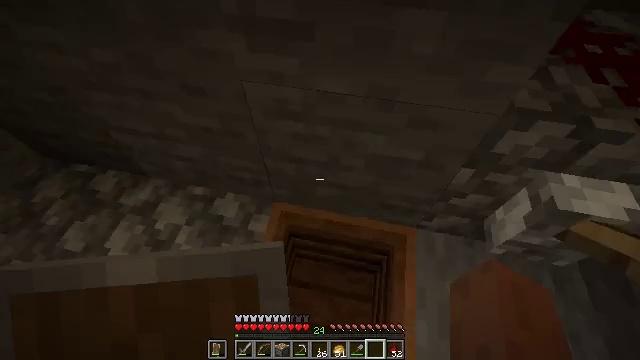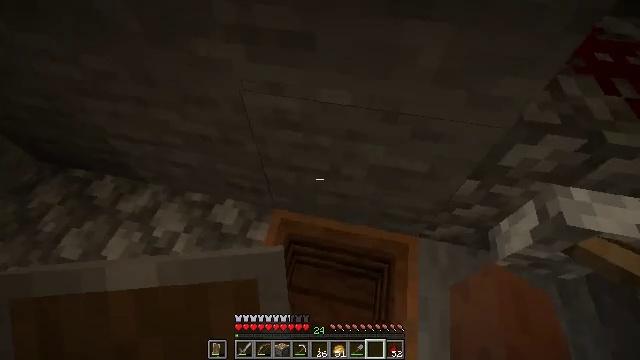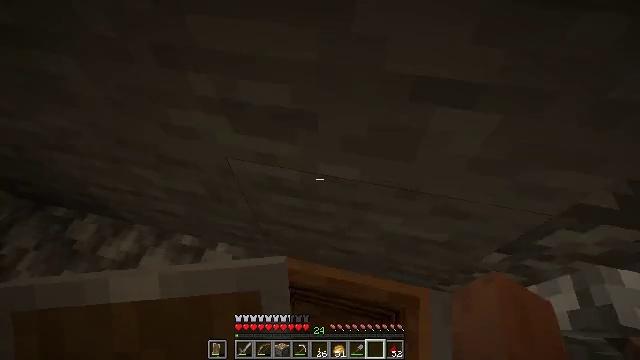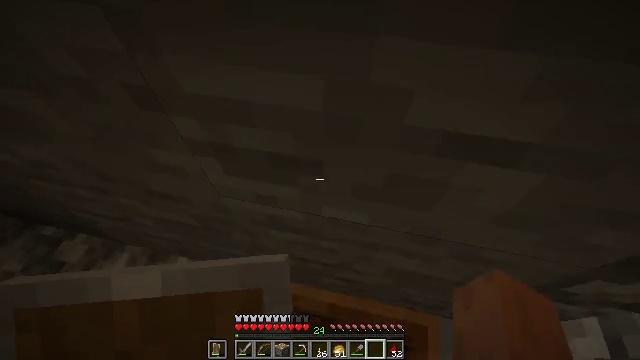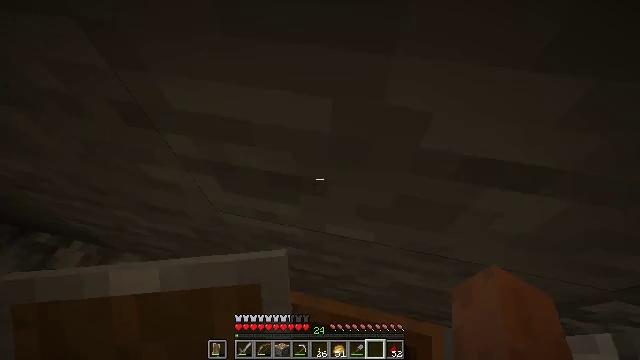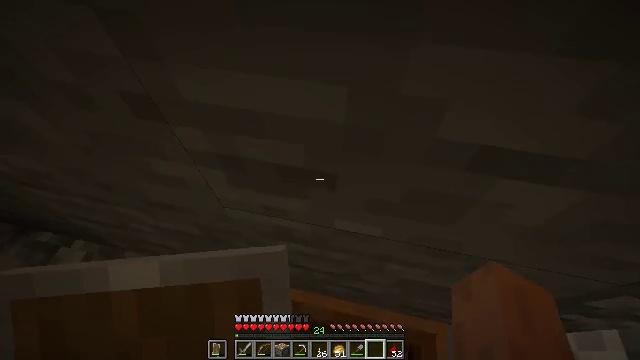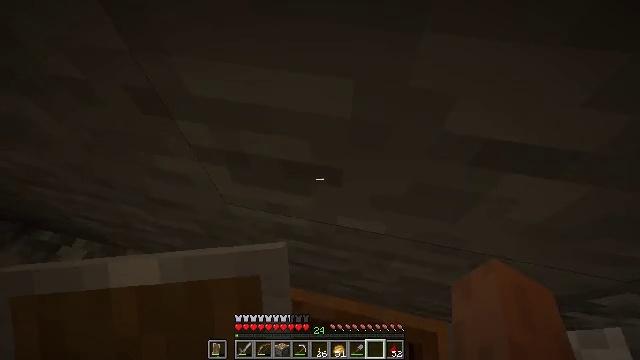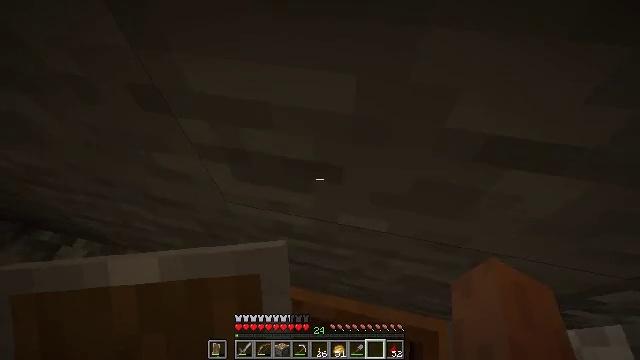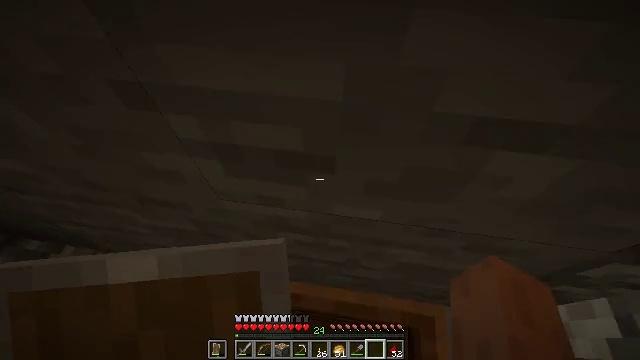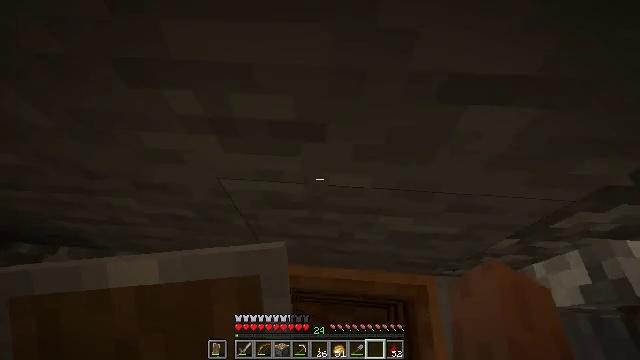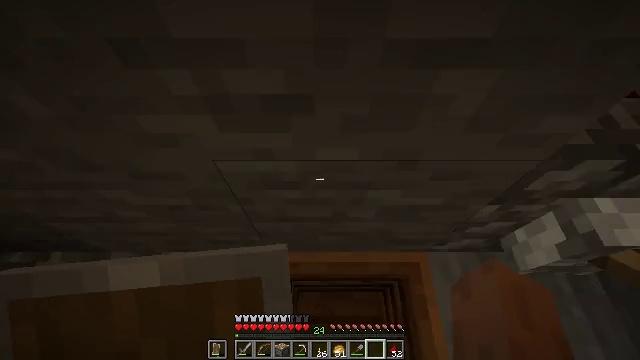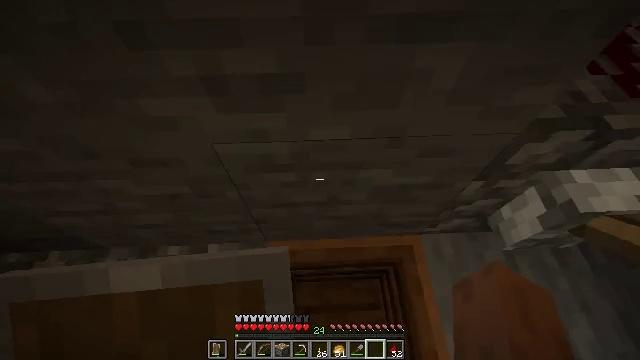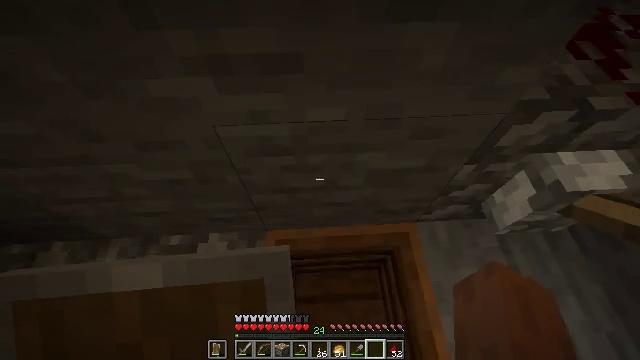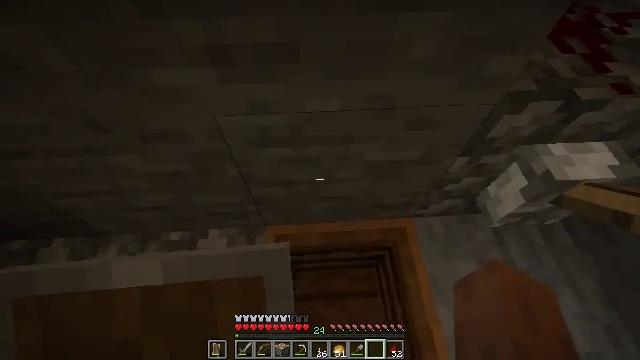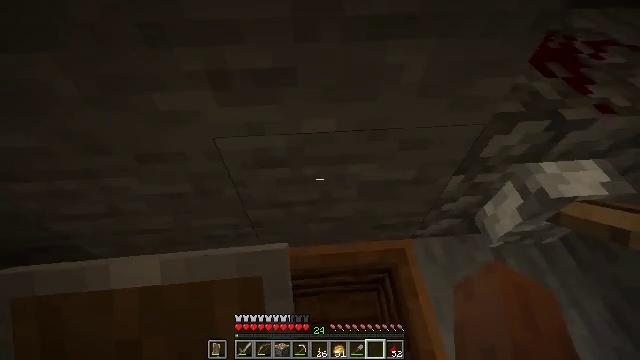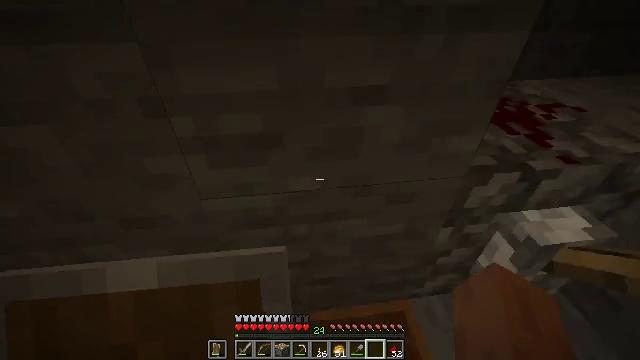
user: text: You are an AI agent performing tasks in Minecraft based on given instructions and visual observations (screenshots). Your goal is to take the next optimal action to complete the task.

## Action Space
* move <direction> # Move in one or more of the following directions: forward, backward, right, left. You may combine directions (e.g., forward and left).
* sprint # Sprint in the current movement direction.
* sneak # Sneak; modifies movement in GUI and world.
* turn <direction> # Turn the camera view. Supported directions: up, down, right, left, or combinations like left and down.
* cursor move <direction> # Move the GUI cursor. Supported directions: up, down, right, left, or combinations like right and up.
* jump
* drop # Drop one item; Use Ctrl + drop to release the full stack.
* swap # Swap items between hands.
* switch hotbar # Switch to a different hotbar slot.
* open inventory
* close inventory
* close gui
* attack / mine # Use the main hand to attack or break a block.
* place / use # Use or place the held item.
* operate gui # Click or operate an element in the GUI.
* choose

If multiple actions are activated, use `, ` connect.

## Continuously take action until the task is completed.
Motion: motion action
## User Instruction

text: Craft an oak button using one oak plank.
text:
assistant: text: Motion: move forward
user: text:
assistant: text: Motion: move forward
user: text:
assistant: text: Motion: move forward
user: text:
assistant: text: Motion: no_op
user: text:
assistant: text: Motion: no_op
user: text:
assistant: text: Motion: no_op
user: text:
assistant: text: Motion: no_op
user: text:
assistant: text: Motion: turn right and down
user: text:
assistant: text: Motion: move back, turn right and down
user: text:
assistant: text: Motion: move back, turn right
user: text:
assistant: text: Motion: turn right
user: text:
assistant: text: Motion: no_op
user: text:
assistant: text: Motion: turn up
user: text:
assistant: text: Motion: turn up
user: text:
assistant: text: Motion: turn right and up
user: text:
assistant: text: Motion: turn up
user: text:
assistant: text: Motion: turn right and up
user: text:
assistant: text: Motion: turn up
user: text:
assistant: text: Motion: turn up
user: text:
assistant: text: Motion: turn up
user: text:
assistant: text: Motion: turn left and up
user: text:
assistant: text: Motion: turn left and up
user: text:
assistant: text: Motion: no_op
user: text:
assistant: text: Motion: turn right and down
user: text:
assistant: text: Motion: turn right
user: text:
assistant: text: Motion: turn right and down
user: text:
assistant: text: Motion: turn right and down
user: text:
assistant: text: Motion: turn right and down
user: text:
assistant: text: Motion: turn right and down
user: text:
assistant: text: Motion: turn right and down